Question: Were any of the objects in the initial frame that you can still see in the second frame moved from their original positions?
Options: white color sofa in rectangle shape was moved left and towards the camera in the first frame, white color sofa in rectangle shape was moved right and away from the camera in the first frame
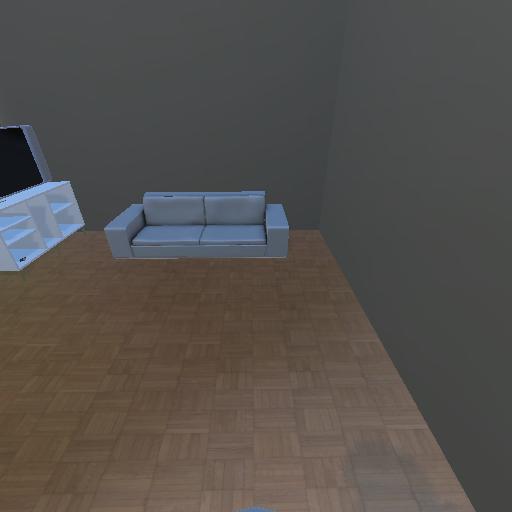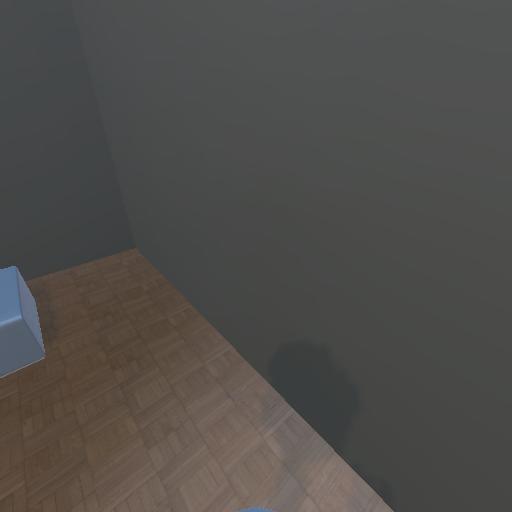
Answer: white color sofa in rectangle shape was moved left and towards the camera in the first frame